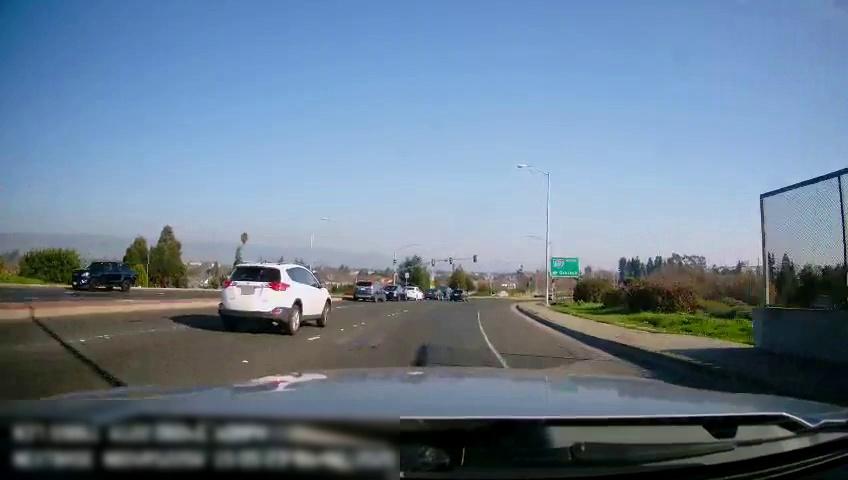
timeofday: Day
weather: Sunny
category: Drivable Space
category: Drivable Space
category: Vehicles | SUV
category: Vehicles | SUV
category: Vehicles | Car
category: Vehicles | Car
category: Vehicles | Car
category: Vehicles | SUV
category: Vehicles | SUV
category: Vehicles | Car
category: Lanes | Alternate Lane
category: Lanes | Current Lane
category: Lanes | Current Lane
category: Lanes | Opposite Lane
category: Traffic | Signs